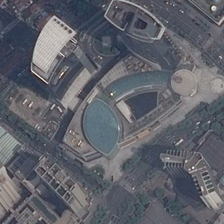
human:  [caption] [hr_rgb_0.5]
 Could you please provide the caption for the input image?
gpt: several tall buildings and some green trees are in a commercial area .

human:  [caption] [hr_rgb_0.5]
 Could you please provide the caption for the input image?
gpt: several tall buildings and some green trees are in a commercial area .

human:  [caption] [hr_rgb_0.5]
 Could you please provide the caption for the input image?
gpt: several tall buildings and some green trees are in a commercial area .

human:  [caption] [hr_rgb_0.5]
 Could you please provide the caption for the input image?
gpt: several tall buildings and some green trees are in a commercial area .

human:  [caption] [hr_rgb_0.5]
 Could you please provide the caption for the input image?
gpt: several tall buildings and some green trees are in a commercial area .